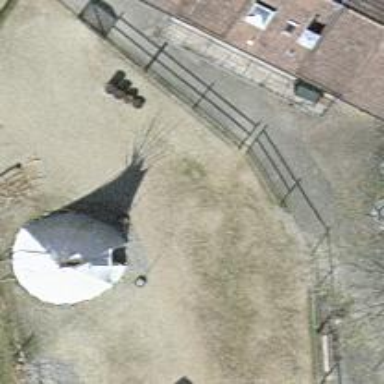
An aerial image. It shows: Fence.